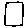
Label: square